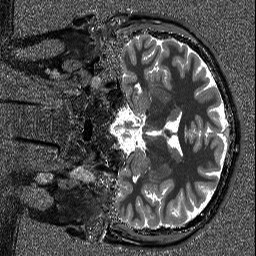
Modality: T1map
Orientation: coronal
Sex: male